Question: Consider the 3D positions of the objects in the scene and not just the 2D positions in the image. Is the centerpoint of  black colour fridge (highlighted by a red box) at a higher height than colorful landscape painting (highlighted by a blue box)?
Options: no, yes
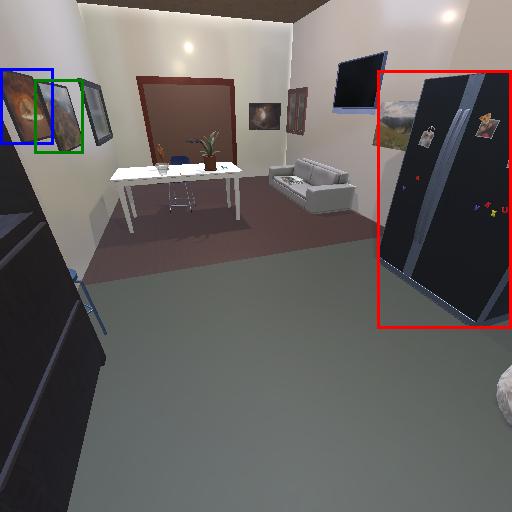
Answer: no